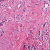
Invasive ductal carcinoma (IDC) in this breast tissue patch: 0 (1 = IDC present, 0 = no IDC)